Question: My layout is the following:
'''
<TextView
android:id="@+id/display_city"
android:layout_width="match_parent"
android:layout_height="match_parent"
android:layout_above="@+id/pollenType"
android:layout_alignParentBottom="true"
android:layout_alignParentRight="true"
android:layout_below="@+id/get_pollen_index"
android:layout_centerHorizontal="true"
android:layout_centerVertical="true"
android:layout_marginTop="51dp"
android:textSize="40sp" />
'''
As you can tell, 'Philadelphia, PA' is left-aligned. No matter what I change, whether it's centering horizontal and vertical to true, it stays left-aligned.
I have tried changing the layout via the XML and graphical user interface. In the graphical user interface, it indeed is "centered", but it remains non-centered. My layout positions are consistent across all my textviews, so I am unsure as to why this particular TextView is not centered.

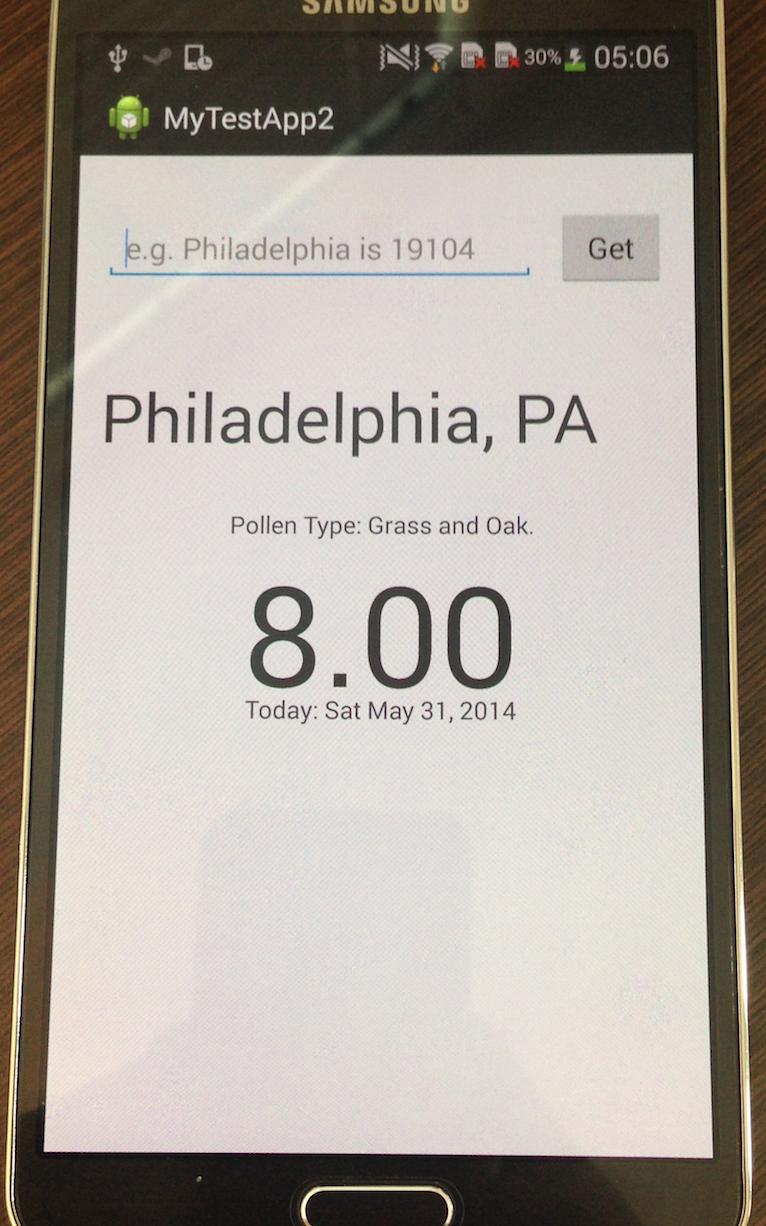
Answer: Two options...
Give the TextView 'android:layout_width="wrap_content"'
Keep the 'android:layout_width="match_parent"' and use 'android:gravity="center_horizontal"'
'layout_gravity' defines gravity of the view within its parent. Your textView already takes the full width because of 'match_parent', so centering it horizontally inside its parent does nothing.
'gravity', on the other hand, defines the gravity of its .